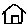
Label: house